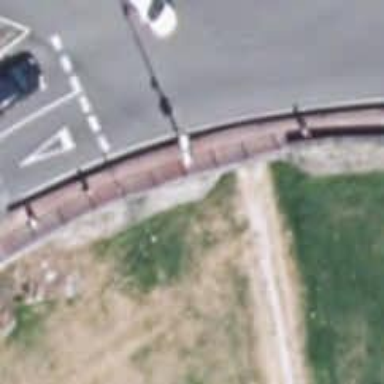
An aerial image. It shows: Footway with concrete surface.